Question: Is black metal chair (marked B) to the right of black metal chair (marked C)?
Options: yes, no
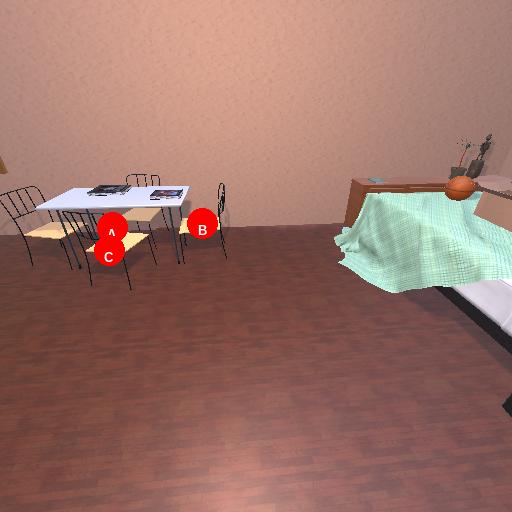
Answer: yes